Interaction volume radius: 5 \u00c5
Interaction volume height: 10 \u00c5
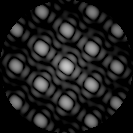
Disorder parameter: 0.01717